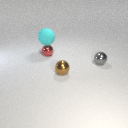
small red metal sphere behind small brown metal sphere